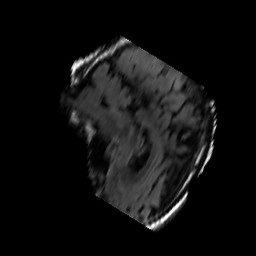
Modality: FLAIR
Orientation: sagittal
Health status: ill
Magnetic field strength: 3 T